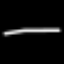
Label: line